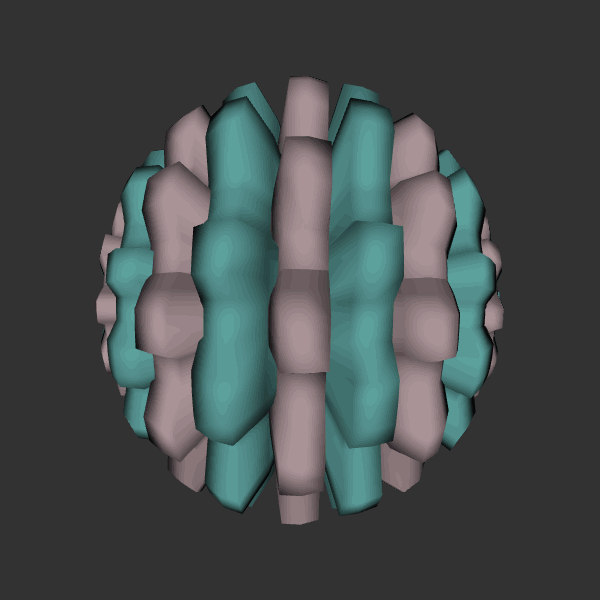
Background: dark